Interaction volume radius: 5 \u00c5
Interaction volume height: 30 \u00c5
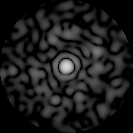
Disorder parameter: 0.8478